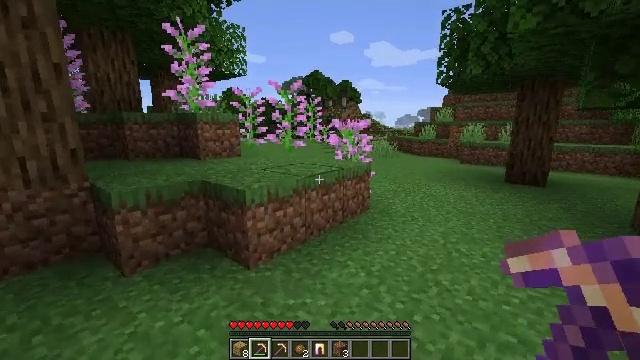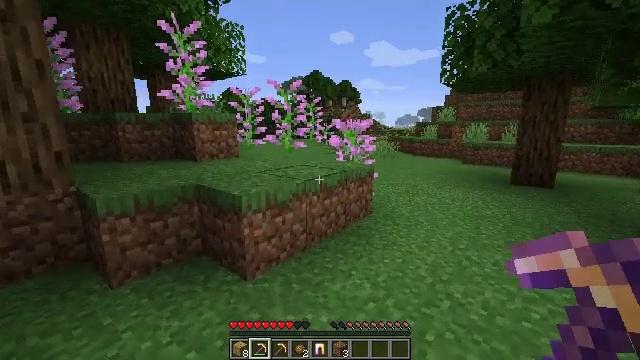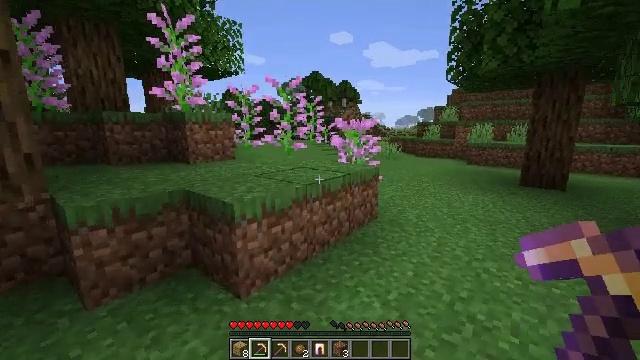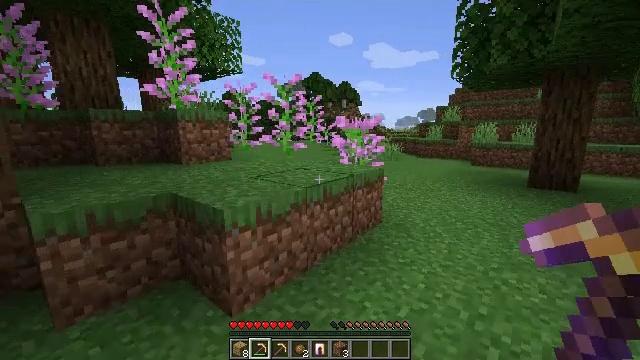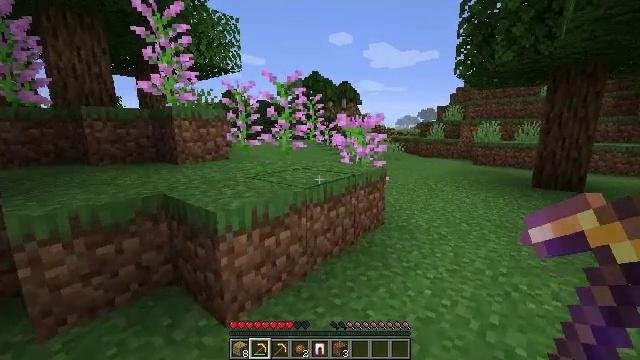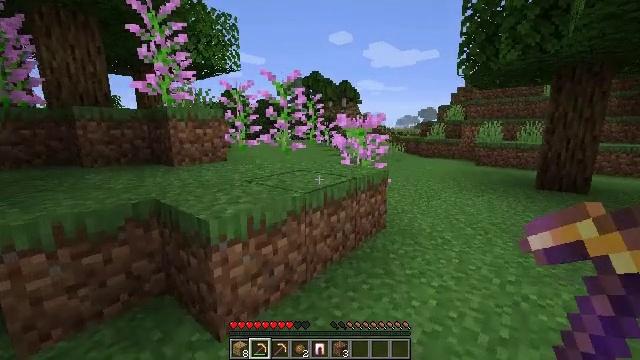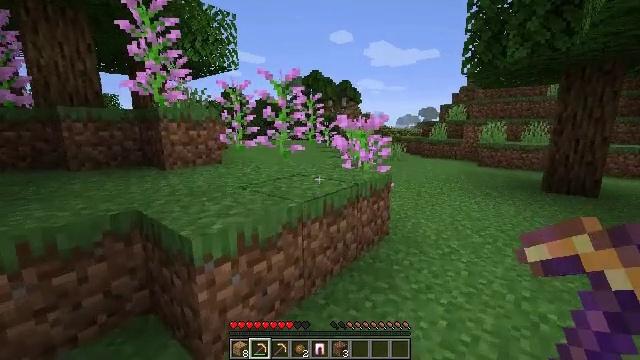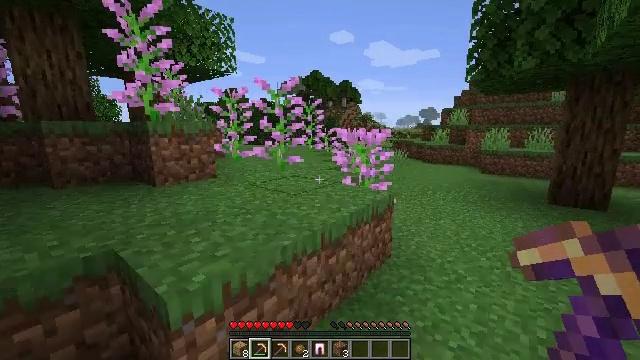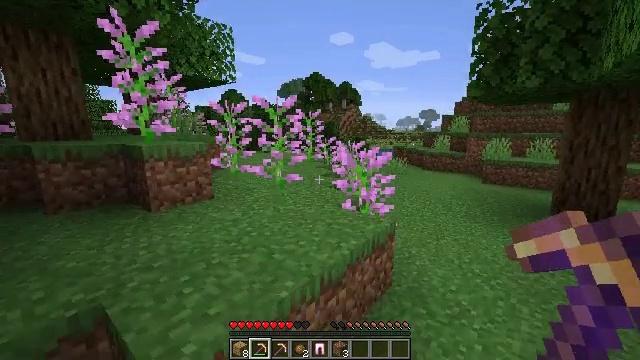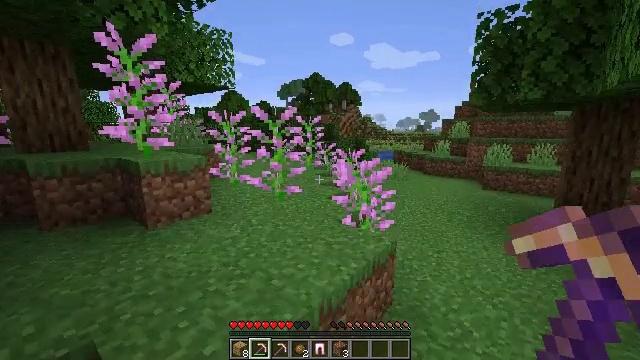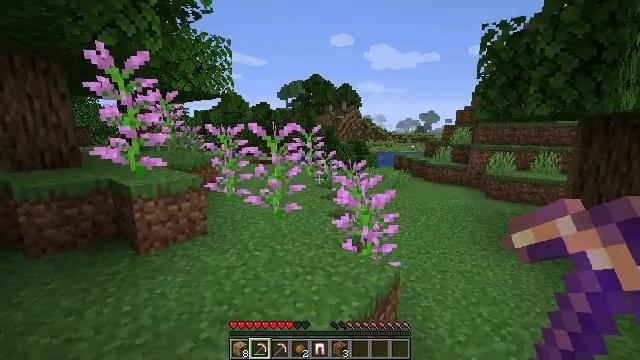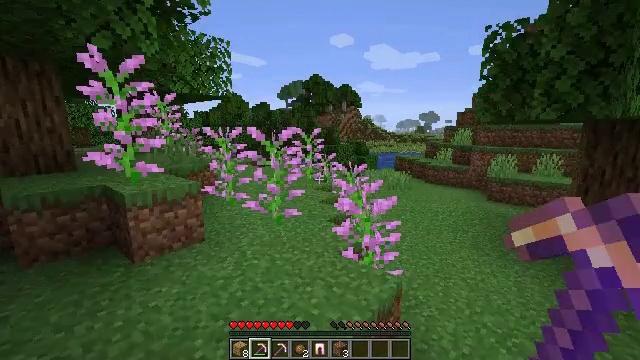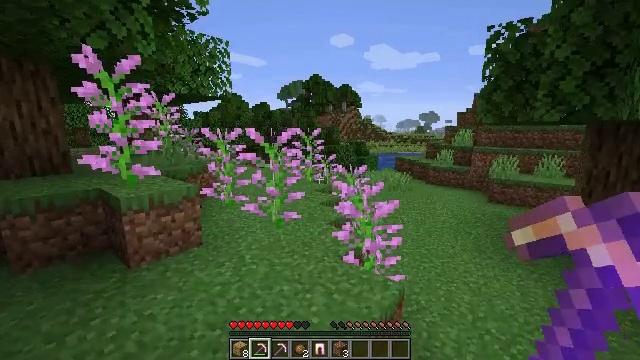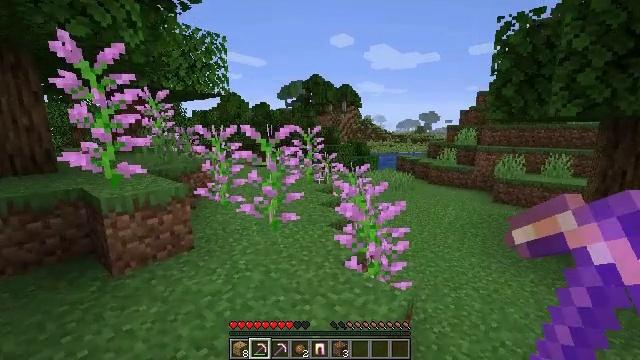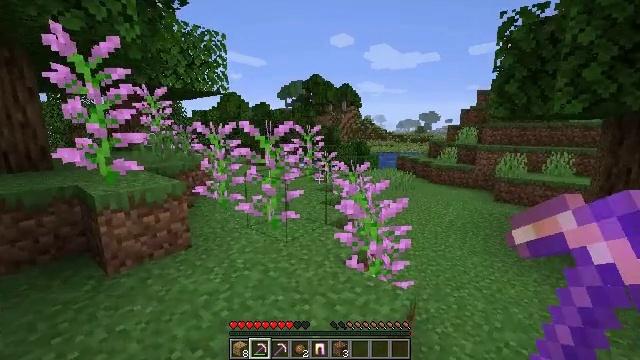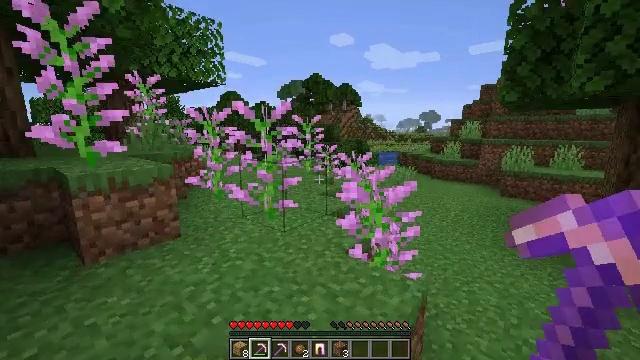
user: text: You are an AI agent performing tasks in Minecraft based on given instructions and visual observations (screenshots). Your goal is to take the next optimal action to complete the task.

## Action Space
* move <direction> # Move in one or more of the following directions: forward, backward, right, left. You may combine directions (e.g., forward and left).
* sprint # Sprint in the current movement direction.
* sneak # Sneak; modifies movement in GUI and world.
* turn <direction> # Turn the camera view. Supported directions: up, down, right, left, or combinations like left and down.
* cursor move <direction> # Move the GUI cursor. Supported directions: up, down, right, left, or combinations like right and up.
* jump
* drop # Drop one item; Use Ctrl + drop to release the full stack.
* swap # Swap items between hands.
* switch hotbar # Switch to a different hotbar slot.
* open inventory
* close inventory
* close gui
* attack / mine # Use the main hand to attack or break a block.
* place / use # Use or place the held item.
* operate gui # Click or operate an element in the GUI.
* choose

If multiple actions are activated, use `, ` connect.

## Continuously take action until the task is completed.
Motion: motion action
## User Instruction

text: Break oak leaves from the trees.
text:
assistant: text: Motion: move forward
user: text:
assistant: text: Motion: move forward
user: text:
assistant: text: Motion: move forward
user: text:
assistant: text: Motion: move forward
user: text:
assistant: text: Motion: move forward
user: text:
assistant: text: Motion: move forward
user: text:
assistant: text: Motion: move forward, jump
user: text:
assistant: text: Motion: move forward, jump
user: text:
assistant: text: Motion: move forward, jump
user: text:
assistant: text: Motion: move forward, jump
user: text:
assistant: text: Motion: move forward, jump
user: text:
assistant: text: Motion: move forward
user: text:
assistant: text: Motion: move forward
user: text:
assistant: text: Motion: move forward
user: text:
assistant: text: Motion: move forward
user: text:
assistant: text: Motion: move forward, jump
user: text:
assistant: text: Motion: move forward, jump
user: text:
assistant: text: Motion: move forward, jump
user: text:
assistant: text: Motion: move forward, jump
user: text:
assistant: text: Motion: move forward, jump
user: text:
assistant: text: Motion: move forward, jump
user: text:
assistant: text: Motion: move forward, jump
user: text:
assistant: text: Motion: move forward, jump
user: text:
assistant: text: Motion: move forward, jump
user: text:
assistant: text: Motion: move forward, jump
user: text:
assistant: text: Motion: move forward, jump
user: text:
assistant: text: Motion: move forward
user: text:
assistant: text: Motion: move forward
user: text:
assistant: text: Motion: move forward
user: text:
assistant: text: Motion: move forward